Field crop: tomato
Growth stage: 2
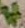
Species: solanum